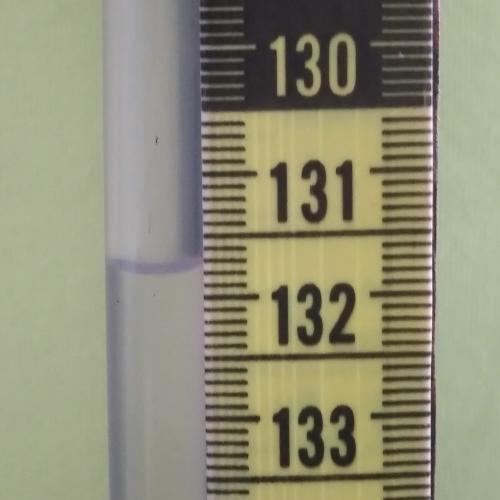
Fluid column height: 131.8 cm